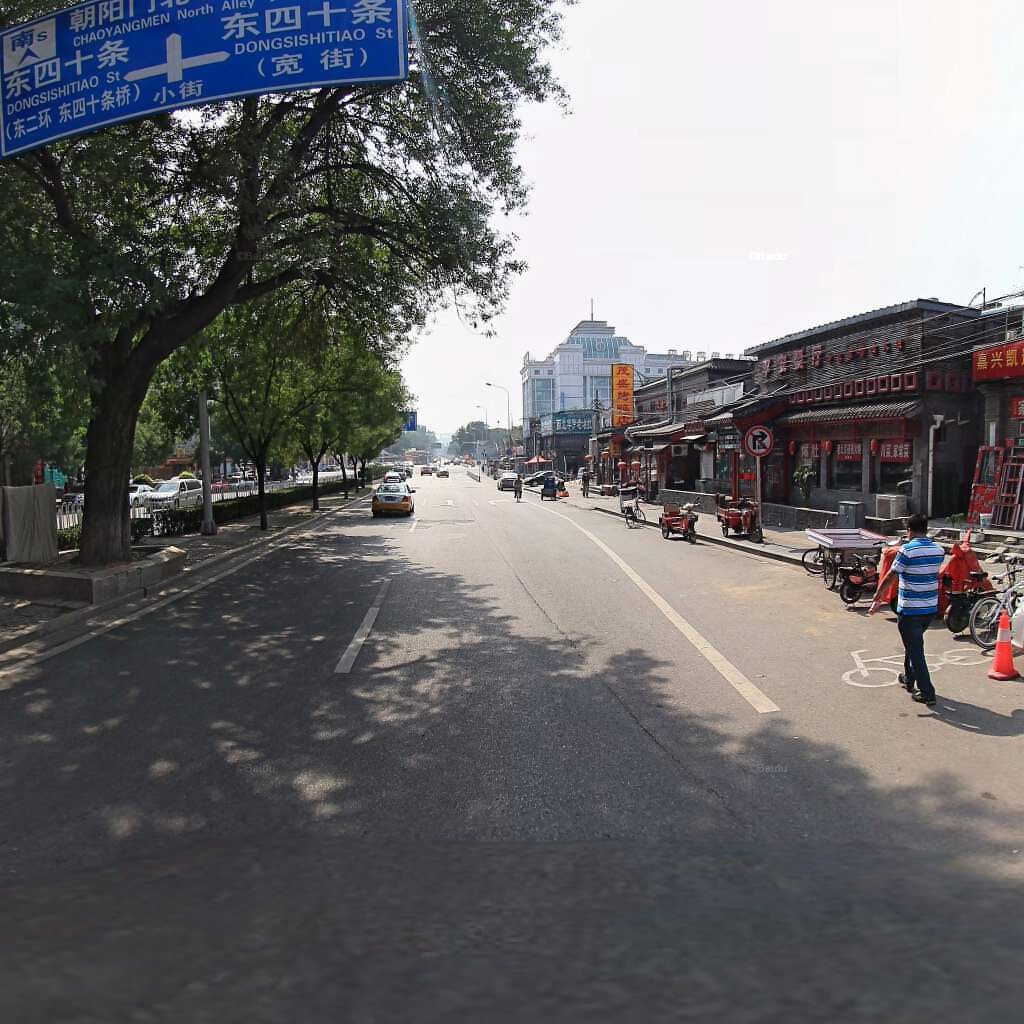
Region: Dongcheng
Road damage annotations: longitudinal crack, longitudinal crack